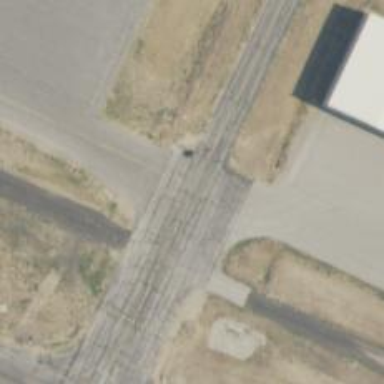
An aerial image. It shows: Image of taxiway at airport.